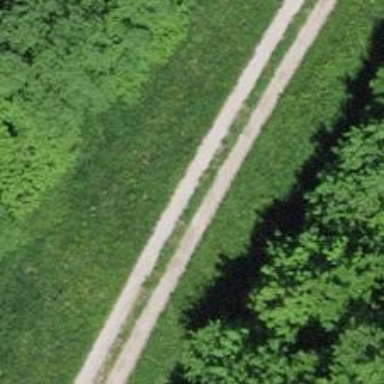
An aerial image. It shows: Track road with grade3 tracktype.